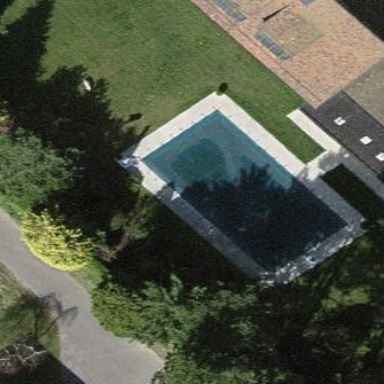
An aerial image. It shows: Swimming pool located in leisure land.